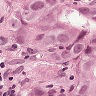
Metastatic tissue present: yes